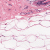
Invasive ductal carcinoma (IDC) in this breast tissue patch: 0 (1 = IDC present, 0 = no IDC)